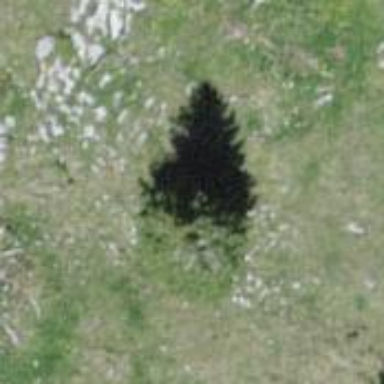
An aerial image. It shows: Needle-leaved tree in nature.